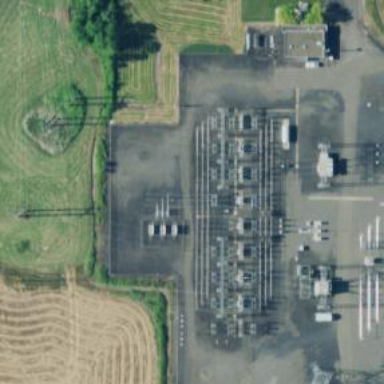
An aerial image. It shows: Outdoor switch for power.